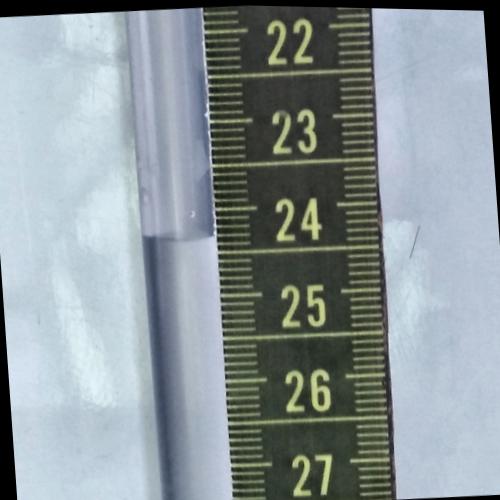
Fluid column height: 24.3 cm